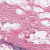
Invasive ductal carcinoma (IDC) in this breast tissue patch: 0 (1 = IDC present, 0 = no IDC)